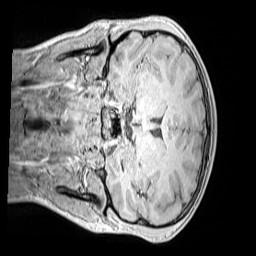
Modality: MP2RAGE
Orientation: coronal
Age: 13
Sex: male
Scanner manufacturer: siemens
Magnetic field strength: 3 T
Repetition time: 4 s
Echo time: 0.00299 s